Question: ## Synopsis
I want to build a custom control which displays events in a calendar.
Here is the draft:

## The Concept
- - - - - -
## The Question
Since I'm only slightly familiar with the capabilities of Cappuccino or Cocoa's control classes: Where can I make direct use of Cappuccino or Cocoa classes, where is it reasonable to subclass Cappuccino/Cocoa controls and where do I have to write custom controls from scratch?
## Edit: My Thoughts
I think its reasonable dividing the control with a SplitView with a vertical divider. I could use a TableView for the left header column in the left subview. And I could synchronize the vertical scrolling with what happens on the right side.
But I'm not so sure about the view on the right side. I thought about TableView but I would actually only need the cells as a background grid. Thus, I guess, it would be difficult to have two header rows and to implement the desired scrolling behavior. So the best way is probably to create a completely new custom view. But then again the question: Where is it reasonable to subclass Cappuccino resp. Cocoa controls and where do I have to write custom controls from scratch?
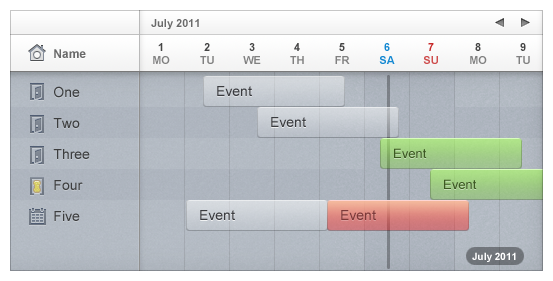
Answer: For the calendar view it looks sufficiently different from a table view that it might be easier to just write it from scratch. Perhaps start with a bare 'CPView' and draw the background in its drawRect: method, then create a 'CPControl' subclass for the events. In its drawRect render its borders and background, or use a 'CPBox' with 'setBackgroundColor:'. The text is best drawn with label subviews. React to 'mouseDown' and so on to implement drag and drop, double click events and what else you might want.
Then put the whole calendar view in a 'CPScrollView'. Synchronise its vertical scrolling with the scroll view on the left - use a 'CPTableView' there. Scrolling is fairly easy with a 'CPScrollView': just call 'scrollToPoint:' on the content view. You will need to expand the content view size dynamically to allow 'infinite' scrolling. Maybe simply always make the content view size the minimum of the size of its events and the current scroll position + X (the X giving the user some distance to scroll before you have to resize again).
In a nutshell, subclass 'CPView' and 'CPControl' - 'CPView' when there is no interaction, and 'CPControl' when there is.